Question: Ok, now this is my SimpleAdapter's getView function:
'''
@Override
public View getView(int position, View convertView, ViewGroup parent) {
View view = super.getView(position, convertView, parent);
view.setBackgroundColor(R.drawable.color1);
return view;
}
}
'''
And this is my color1.xml file, in res/drawable-lpi folder:
'''
<?xml version="1.0" encoding="utf-8"?>
<selector xmlns:android="http://schemas.android.com/apk/res/android">
<item android:state_pressed="true"
android:color="#FFFF00FF"/> <!-- pressed -->
<item android:state_selected="true"
android:color="#FF0000FF"/> <!-- selected -->
<item android:state_focused="true"
android:color="#FF0000FF"/> <!-- focused -->
<item android:color="#FFFFFFFF"/> <!-- default -->
</selector>
'''
Why i still get this?

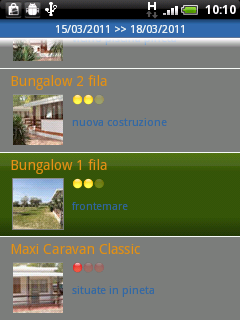
Answer: First of all, you need to know that all background settings functions of a View, actually change its background-drawable.
- <URL>
When you call setBackgroundColor with your highlight.xml, you actually try to create a ColorDrawable with the value of the generated ID of R.drawable.highlight.
You actually need to call the setBackgroundResource method, which is equivalent to the "android:background" XML tag.
Your highlight.xml is actually a state-list, which is an instance of <URL>.
If you wanted to only change the colors, you could use a <URL>.